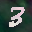
Label: 3